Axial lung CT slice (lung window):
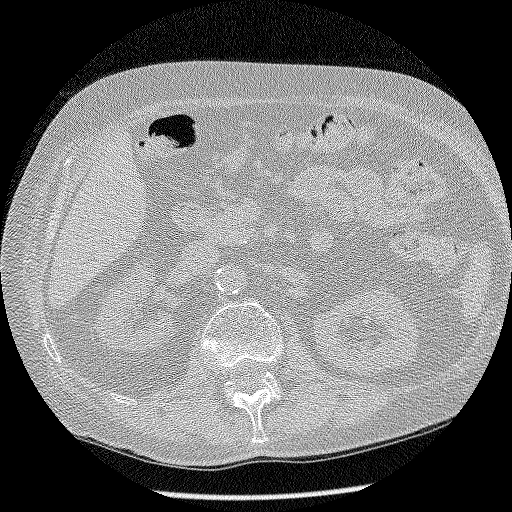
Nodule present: no